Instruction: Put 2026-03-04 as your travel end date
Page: home
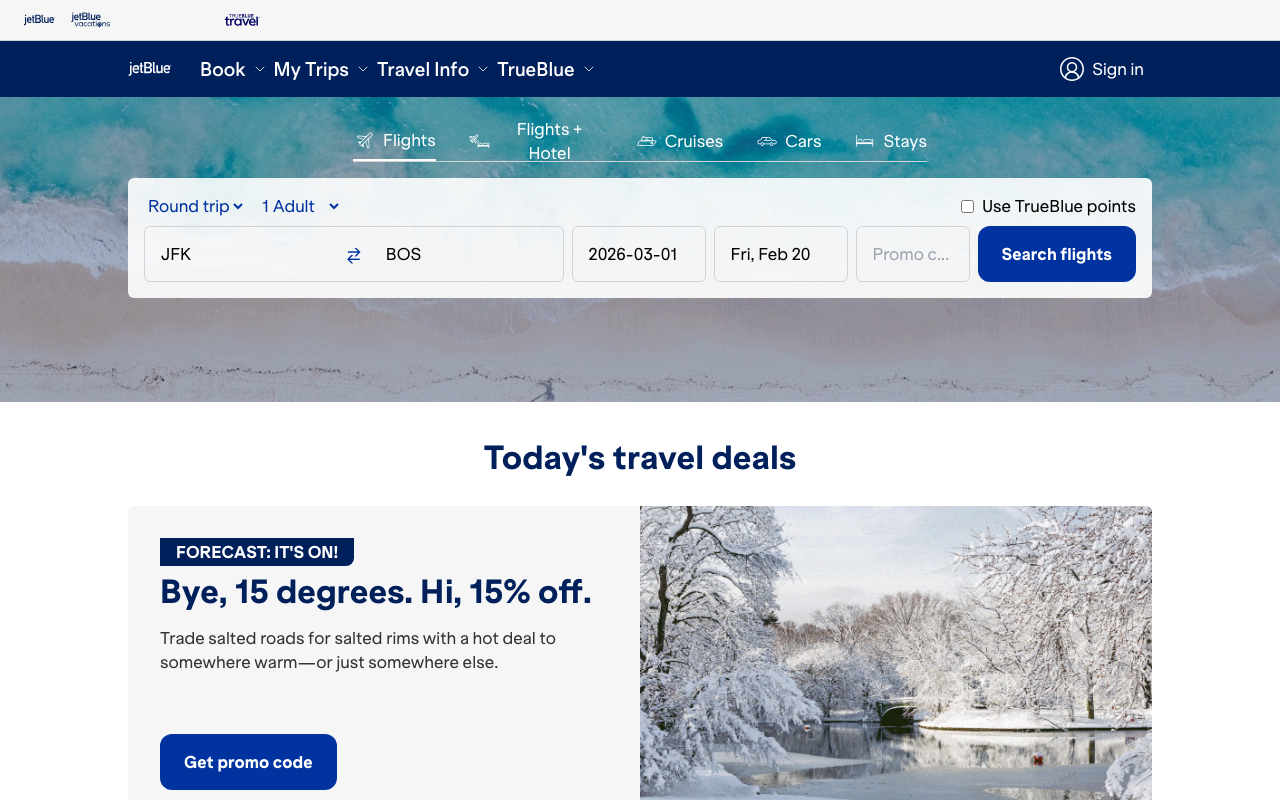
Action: type